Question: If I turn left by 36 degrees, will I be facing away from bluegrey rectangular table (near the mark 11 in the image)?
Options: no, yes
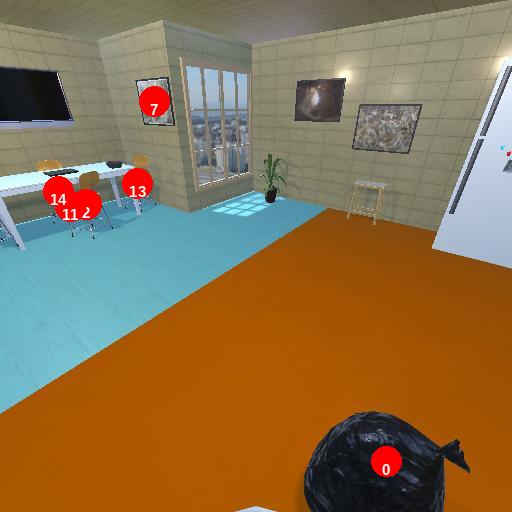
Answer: no